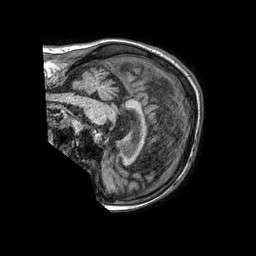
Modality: T1w
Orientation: sagittal
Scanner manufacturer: philips
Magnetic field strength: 1.5 T
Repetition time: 0.007596 s
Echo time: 0.003453 s